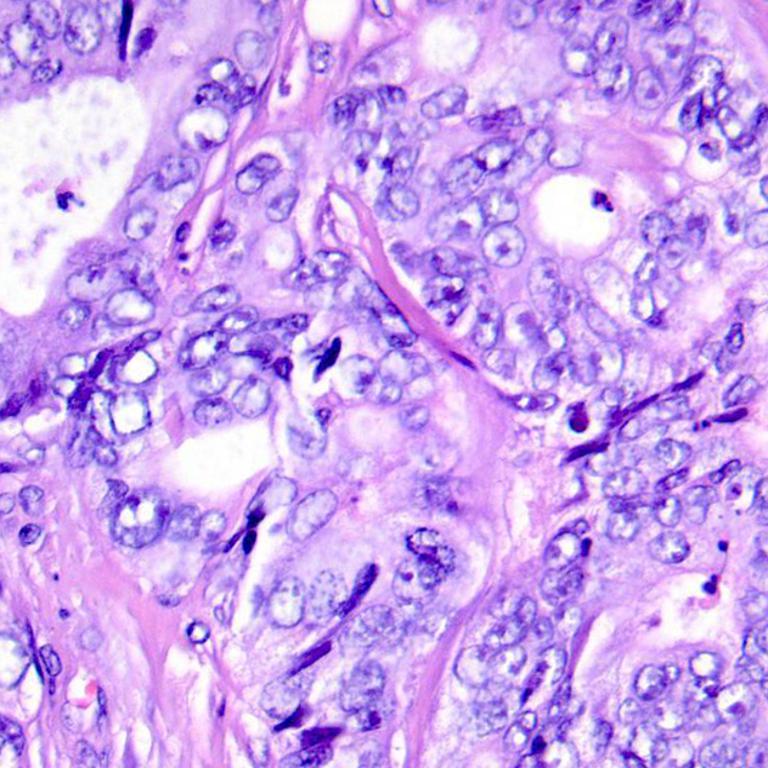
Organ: colon
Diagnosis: adenocarcinomas